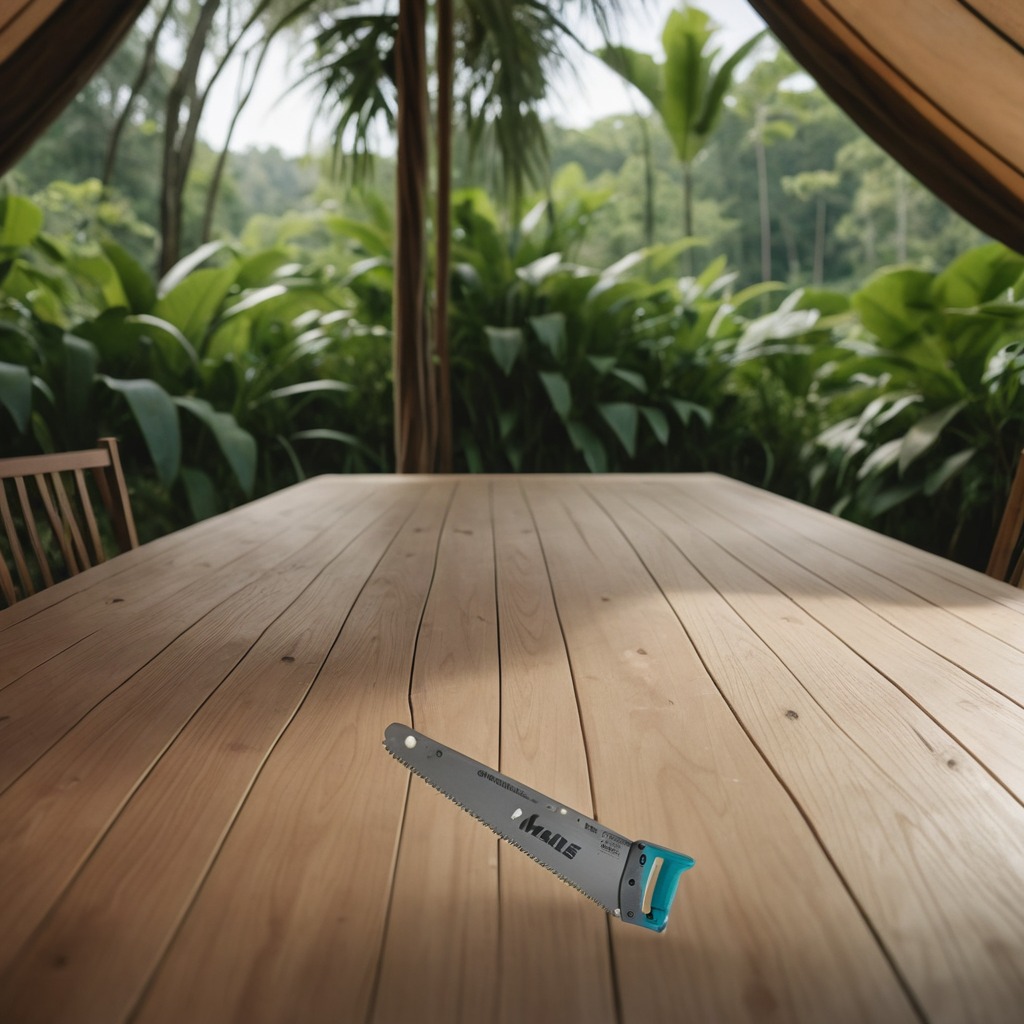
A handheld metal saw is lying on the wooden table in a jungle field workshop tent.